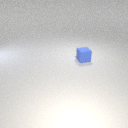
small blue rubber cube